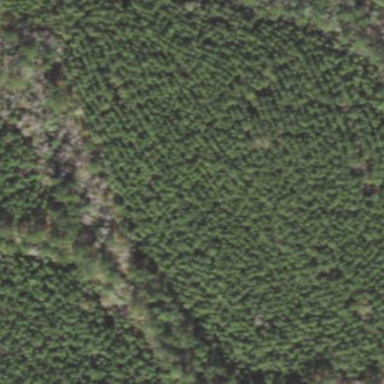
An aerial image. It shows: Forest area dominated by needle-leaved trees.